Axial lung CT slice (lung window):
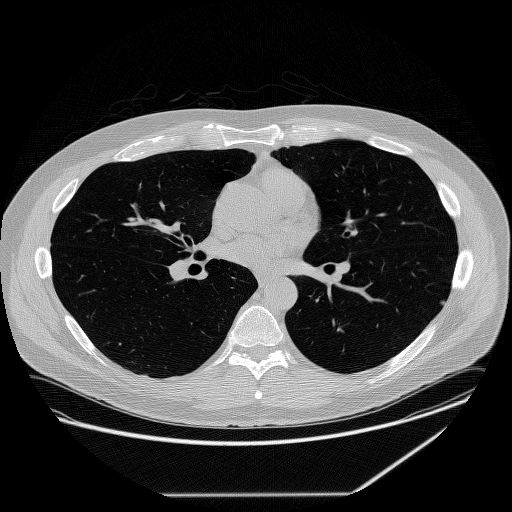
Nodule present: yes
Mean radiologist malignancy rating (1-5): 2.5